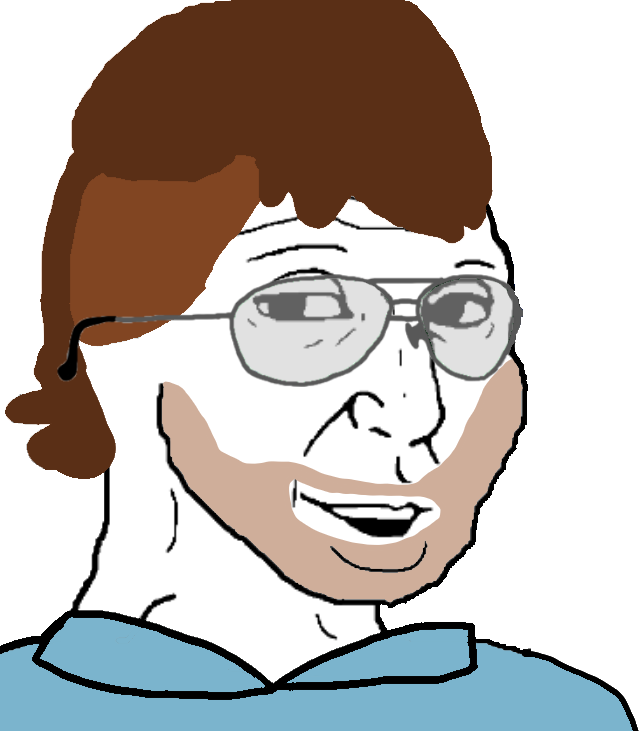
Label: 5_Groomer